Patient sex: F
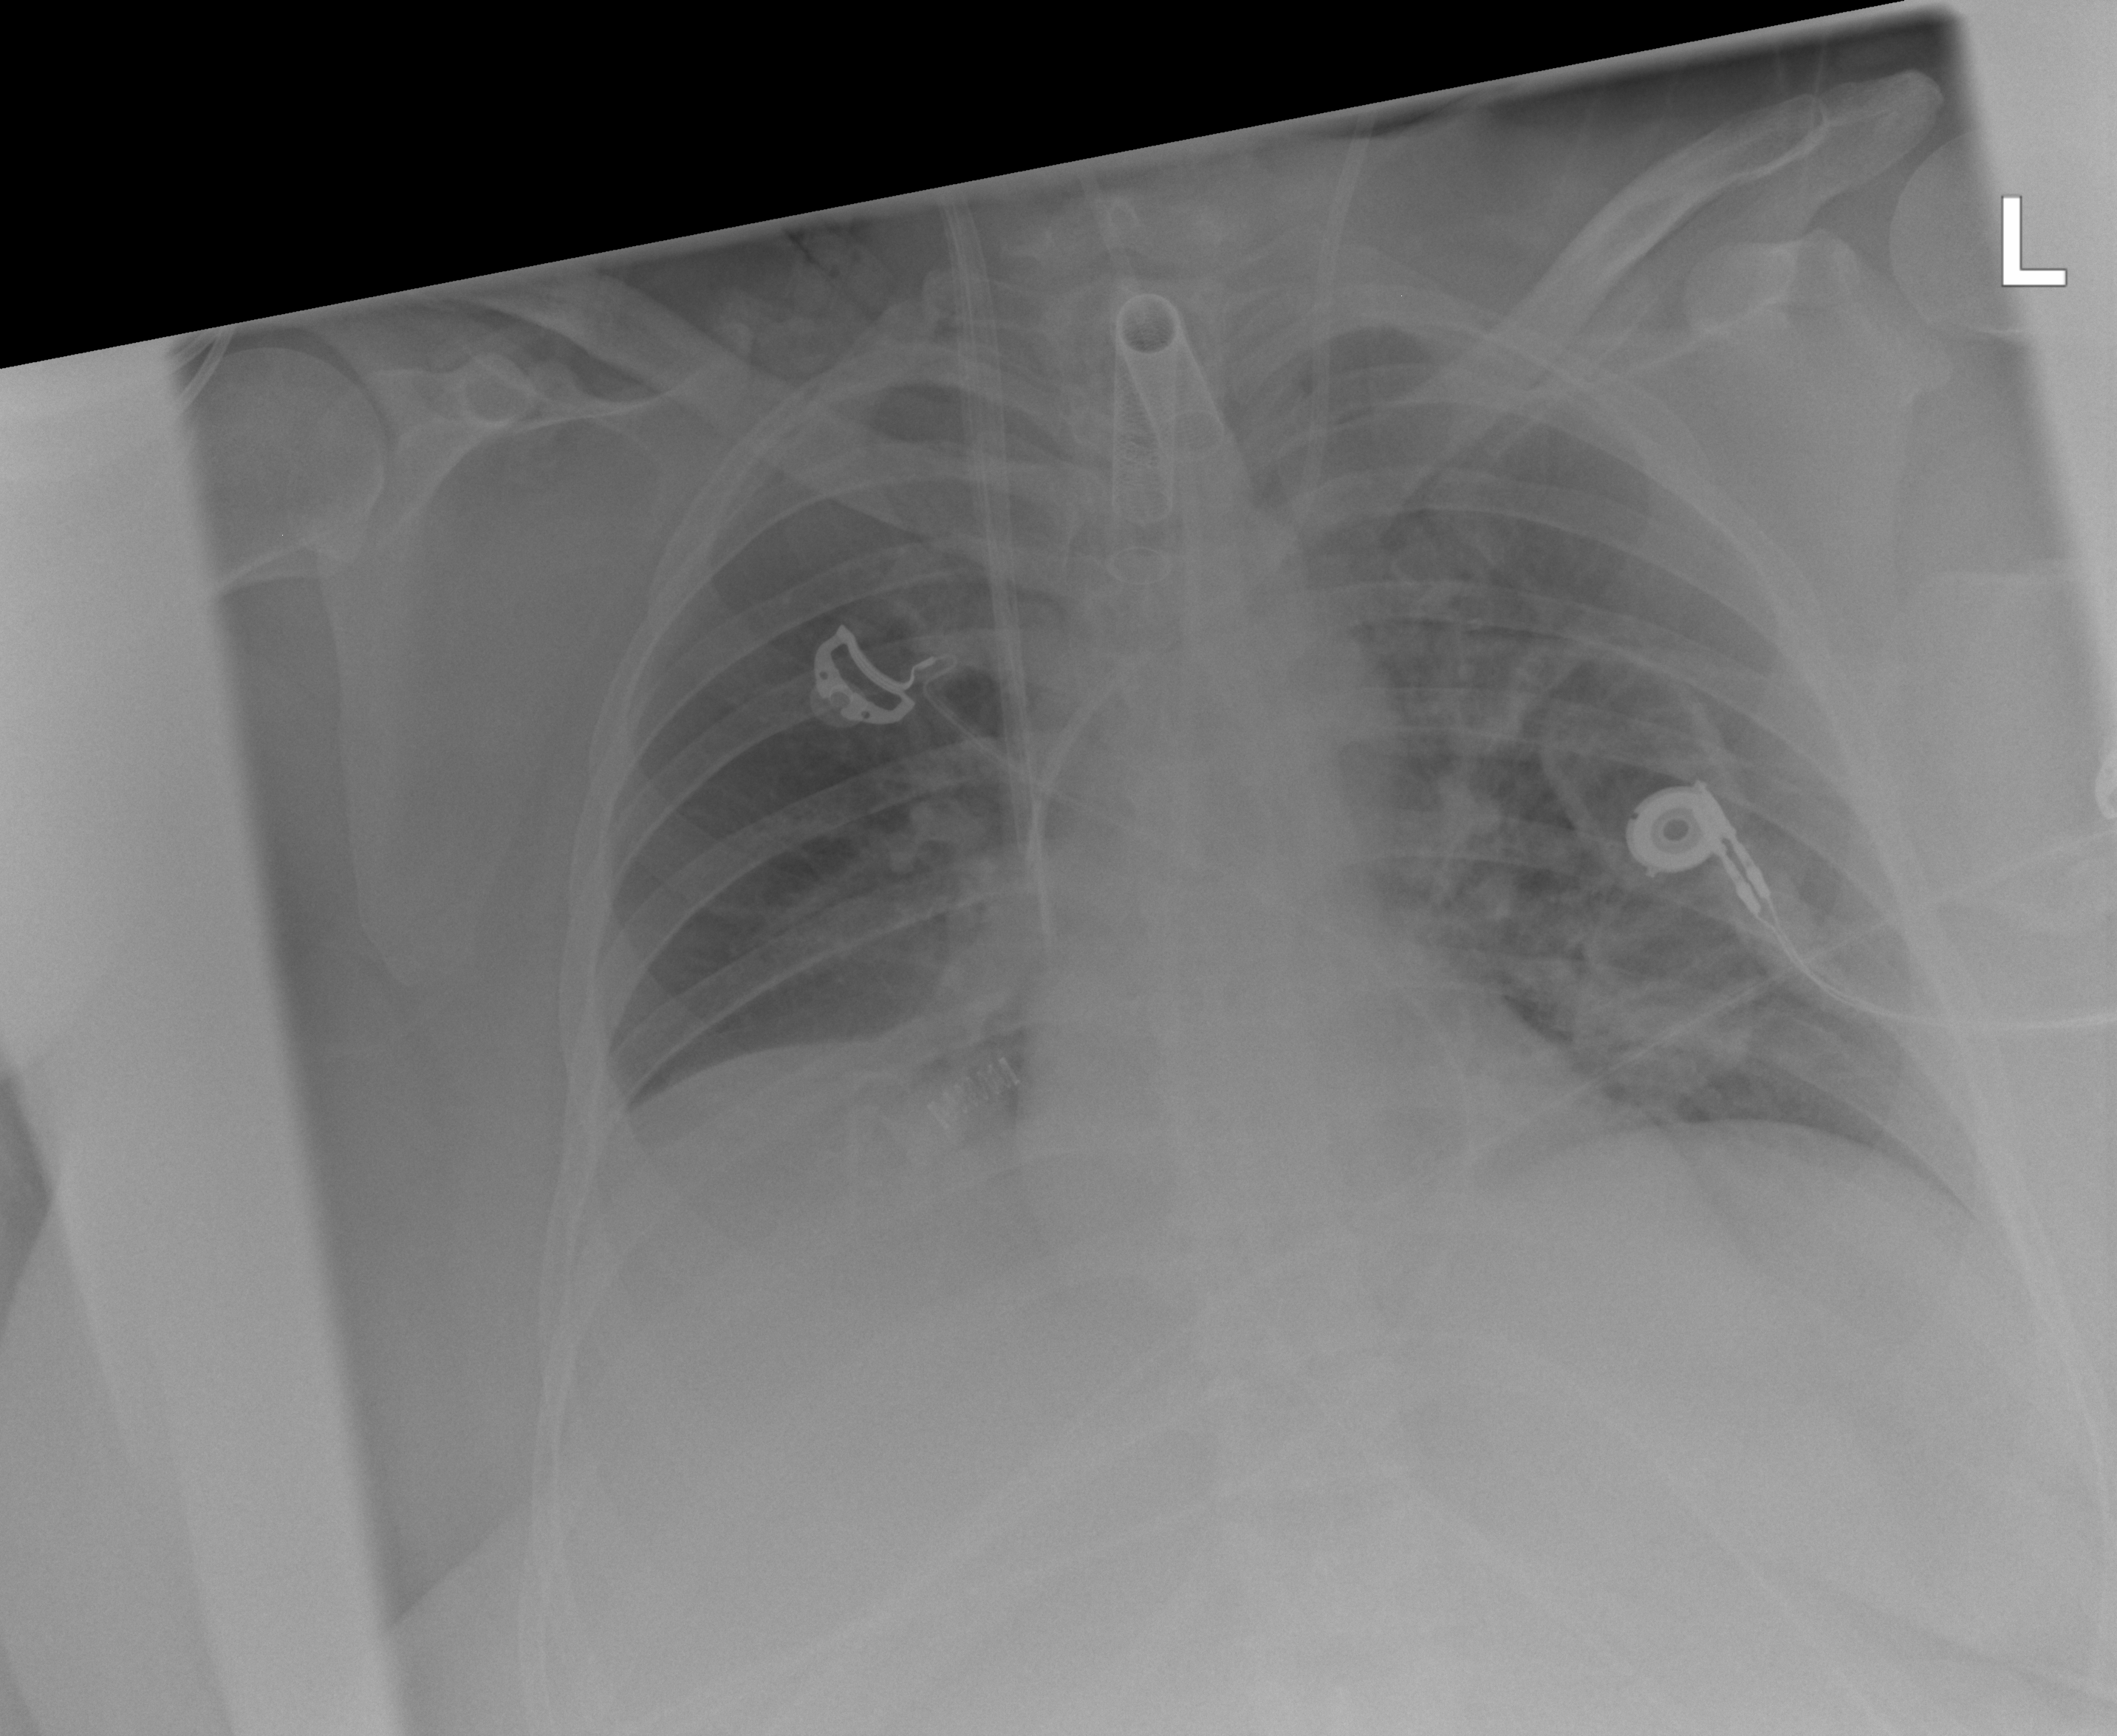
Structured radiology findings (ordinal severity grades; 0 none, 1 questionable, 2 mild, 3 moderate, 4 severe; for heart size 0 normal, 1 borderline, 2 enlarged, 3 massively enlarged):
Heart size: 0
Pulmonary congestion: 0
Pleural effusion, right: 0
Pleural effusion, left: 0
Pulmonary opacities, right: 0
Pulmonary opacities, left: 0
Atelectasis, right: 2
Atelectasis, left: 2